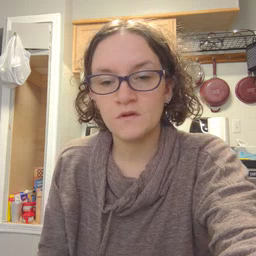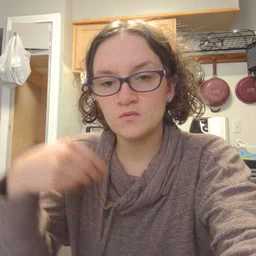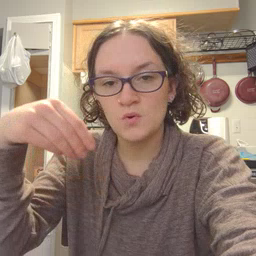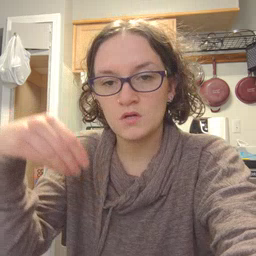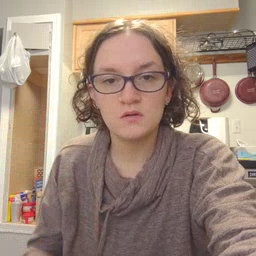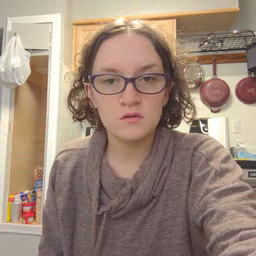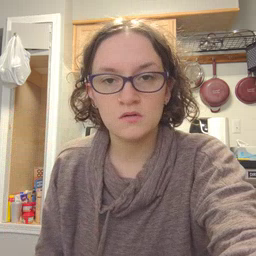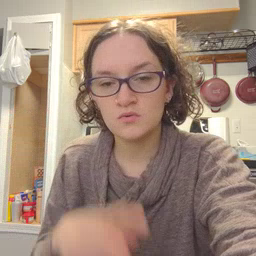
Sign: store